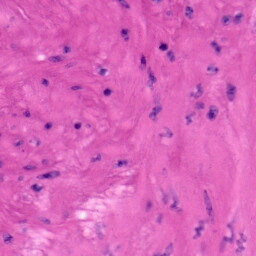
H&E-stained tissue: Skin